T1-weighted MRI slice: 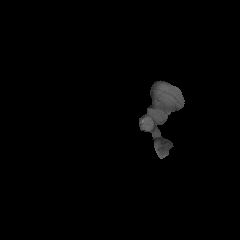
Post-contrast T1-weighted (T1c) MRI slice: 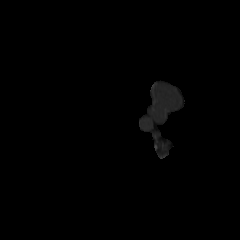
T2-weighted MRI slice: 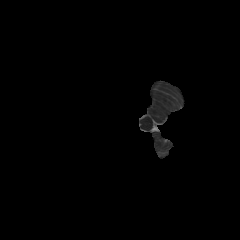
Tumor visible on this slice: no